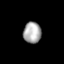
Tissue: lung
Cell type: Endothelial cells
Senescence score: 0.595
Nuclear area (px): 371
Mean DAPI intensity: 170.687